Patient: sex M, age 64
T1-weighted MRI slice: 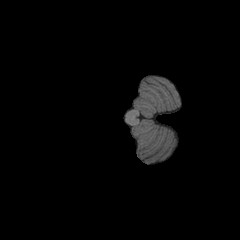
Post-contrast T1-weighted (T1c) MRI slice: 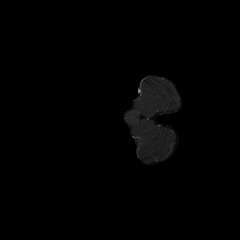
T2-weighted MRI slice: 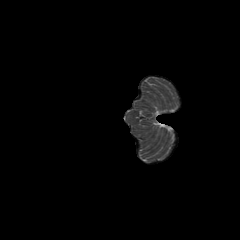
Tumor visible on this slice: no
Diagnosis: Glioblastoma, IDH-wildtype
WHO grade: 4